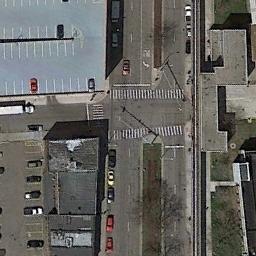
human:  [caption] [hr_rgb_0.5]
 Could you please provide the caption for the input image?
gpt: There are many houses near the crossroads .

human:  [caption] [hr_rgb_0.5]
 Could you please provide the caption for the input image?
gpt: There are many buildings of different shapes and sizes beside the intersection .

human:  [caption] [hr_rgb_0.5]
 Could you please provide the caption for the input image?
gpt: An intersection with sparse traffic is between some buildings and a parking lot .

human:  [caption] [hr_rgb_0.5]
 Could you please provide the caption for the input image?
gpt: There are several moving vehicles on the road at the intersection, There are many buildings and some trees around the intersection, And many cars are parked in the open space beside the intersection .

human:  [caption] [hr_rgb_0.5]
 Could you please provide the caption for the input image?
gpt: There are two parking lots with several cars beside the intersection .